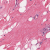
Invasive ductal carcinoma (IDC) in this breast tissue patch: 0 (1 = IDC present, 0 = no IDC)